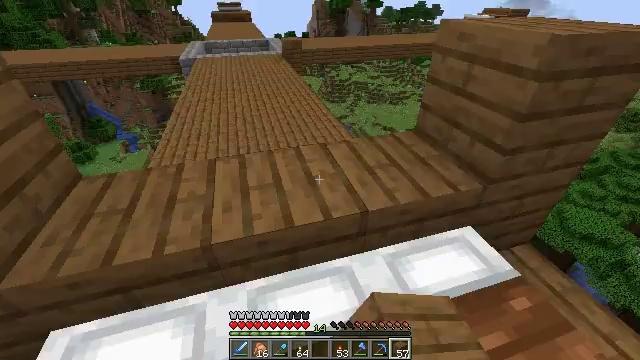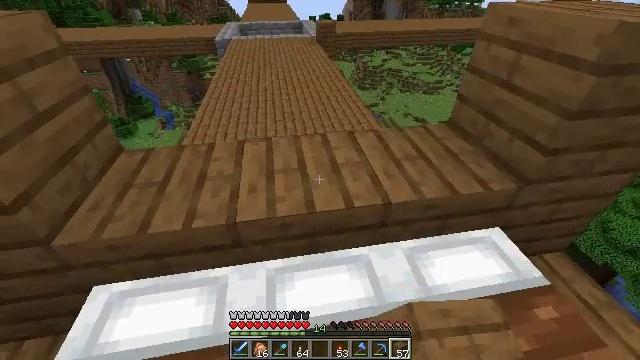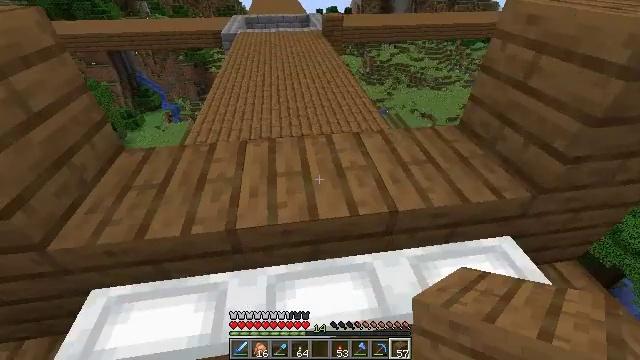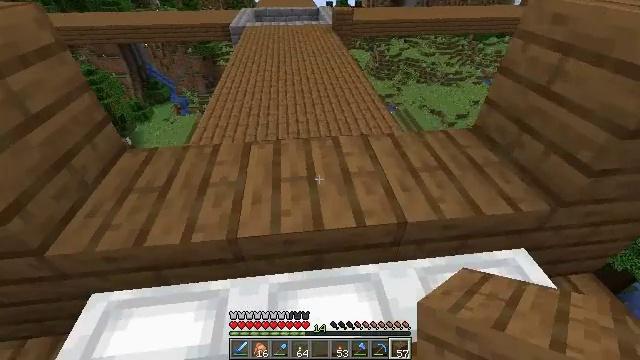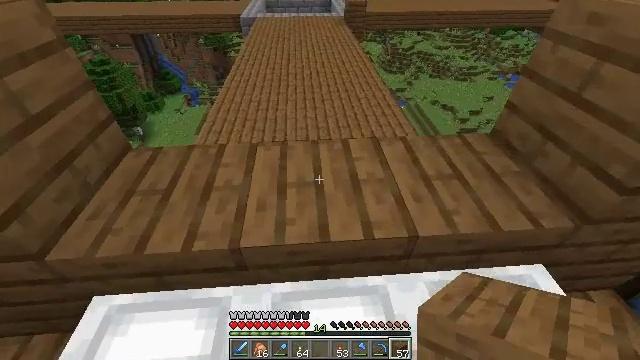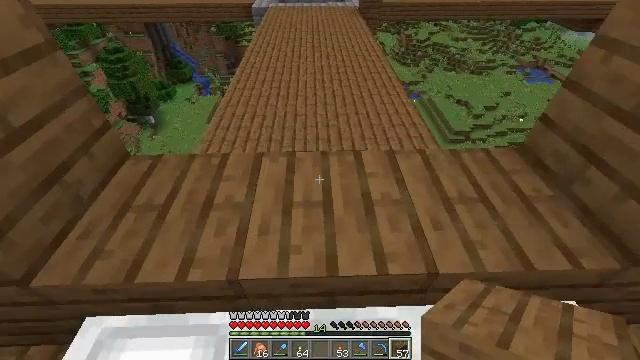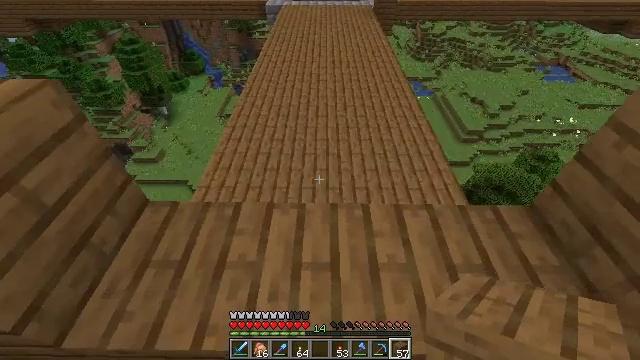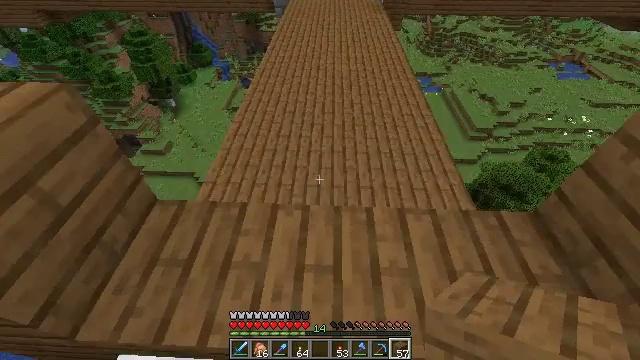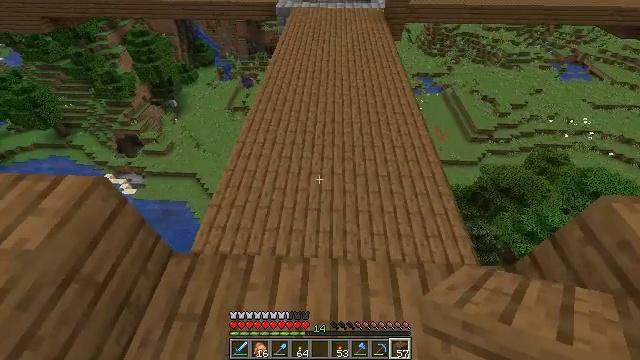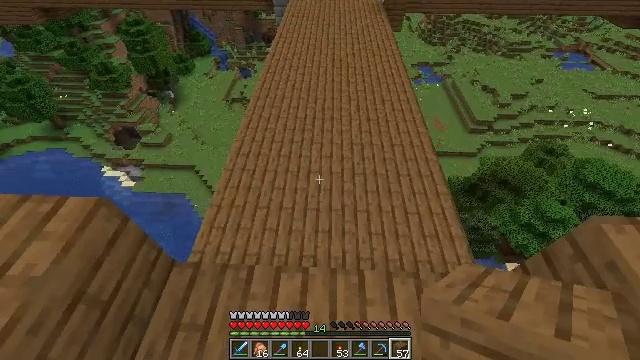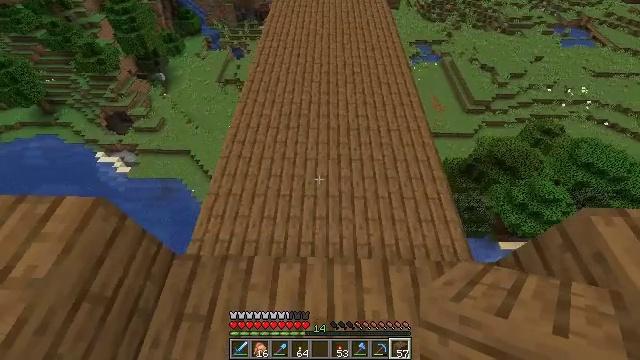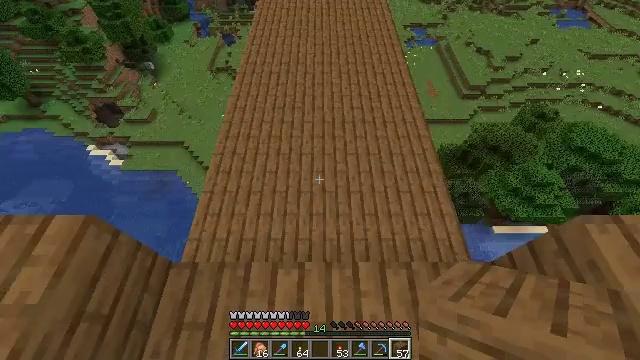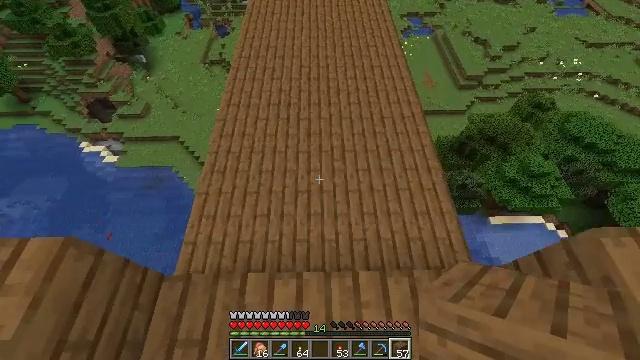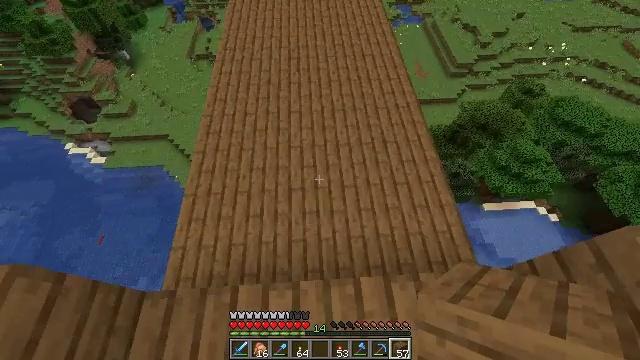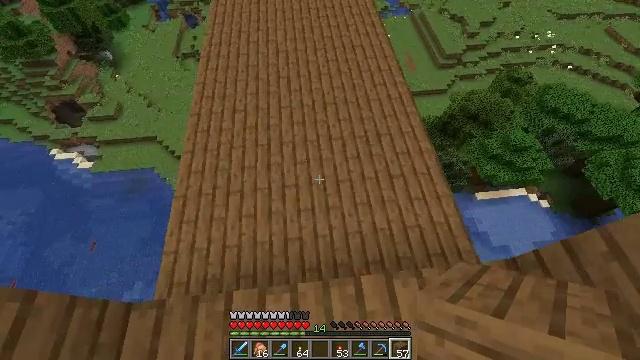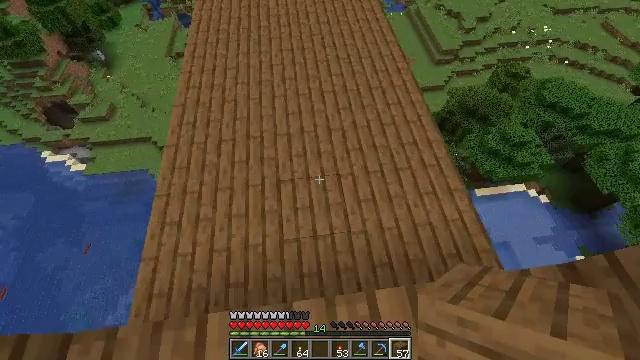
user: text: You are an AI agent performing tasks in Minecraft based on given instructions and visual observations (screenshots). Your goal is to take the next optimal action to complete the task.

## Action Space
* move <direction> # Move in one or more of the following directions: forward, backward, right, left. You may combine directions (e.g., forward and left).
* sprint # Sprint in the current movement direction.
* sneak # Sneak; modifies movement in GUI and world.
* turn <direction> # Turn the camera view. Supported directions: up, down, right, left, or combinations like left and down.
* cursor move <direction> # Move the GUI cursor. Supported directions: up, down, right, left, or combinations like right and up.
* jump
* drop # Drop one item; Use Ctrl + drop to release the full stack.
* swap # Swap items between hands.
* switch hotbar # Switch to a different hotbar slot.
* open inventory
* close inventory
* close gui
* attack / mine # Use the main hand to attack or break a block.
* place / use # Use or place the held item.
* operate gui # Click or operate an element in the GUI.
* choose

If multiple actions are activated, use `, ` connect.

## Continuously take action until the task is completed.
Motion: motion action
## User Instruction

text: Take spruce planks to craft a spruce slab.
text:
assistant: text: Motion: turn left and down
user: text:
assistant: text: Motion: move forward, turn left and down
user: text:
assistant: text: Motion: move forward, turn left and down
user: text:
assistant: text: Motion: move forward, turn left and down
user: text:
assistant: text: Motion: move forward, turn left and down
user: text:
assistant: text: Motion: move forward, turn left and down, jump
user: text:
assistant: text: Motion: move forward, turn left and down, jump
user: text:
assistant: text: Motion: move forward, jump
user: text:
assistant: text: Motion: move forward, turn down, jump
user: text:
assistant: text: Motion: move forward, turn right and down
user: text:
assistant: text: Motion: turn right and down
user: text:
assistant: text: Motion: turn right and down
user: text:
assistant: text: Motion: turn right and down
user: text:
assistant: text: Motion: turn right
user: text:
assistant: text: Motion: turn right
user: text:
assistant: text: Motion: turn right
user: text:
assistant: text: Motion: turn right and down
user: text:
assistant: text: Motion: turn right
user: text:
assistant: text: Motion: turn right and up
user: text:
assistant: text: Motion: turn right and up
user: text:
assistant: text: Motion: turn right and up
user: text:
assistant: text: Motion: turn right and up
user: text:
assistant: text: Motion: turn right and up
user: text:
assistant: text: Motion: turn up
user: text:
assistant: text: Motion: turn right
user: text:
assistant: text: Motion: no_op
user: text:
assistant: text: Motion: no_op
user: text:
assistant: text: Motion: no_op
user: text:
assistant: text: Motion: no_op
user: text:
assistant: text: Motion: no_op